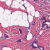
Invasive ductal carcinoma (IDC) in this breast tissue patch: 0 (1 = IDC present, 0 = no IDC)